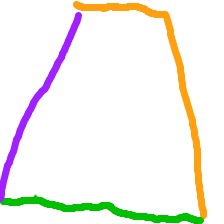
Shape: trapezoid